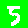
Digit: 5